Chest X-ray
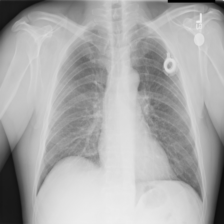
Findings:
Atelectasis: negative
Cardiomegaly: negative
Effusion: negative
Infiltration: negative
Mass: negative
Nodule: negative
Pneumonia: negative
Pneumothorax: negative
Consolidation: negative
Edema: negative
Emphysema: negative
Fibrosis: negative
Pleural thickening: negative
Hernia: negative